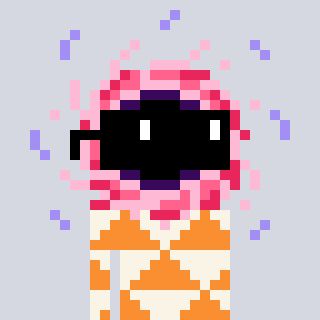
a pixel art character with square black sunglasses, a blackhole-shaped head and a orange-colored body on a cool background